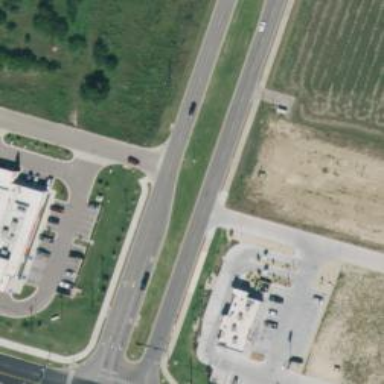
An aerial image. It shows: Tertiary road with asphalt surface.